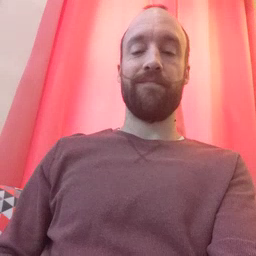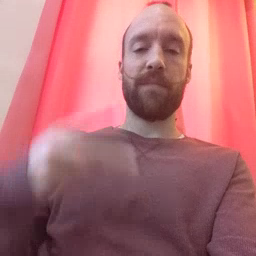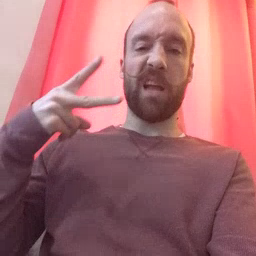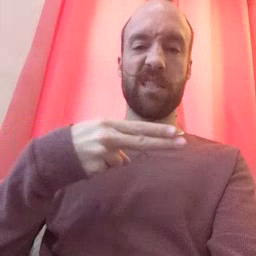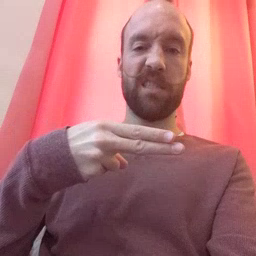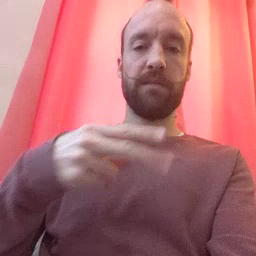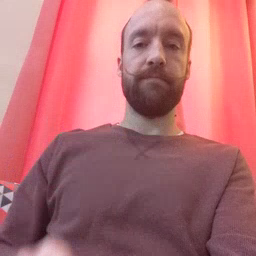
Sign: cut